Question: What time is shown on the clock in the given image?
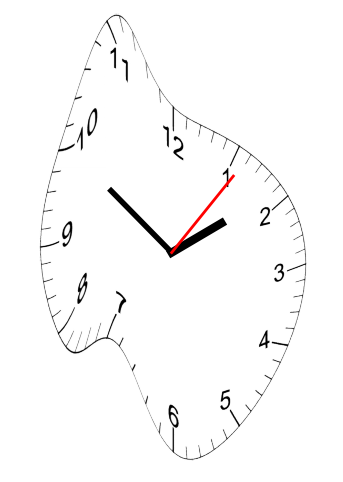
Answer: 01:50:06